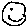
Label: smiley face